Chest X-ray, AP view. Patient: 30 years old, sex F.
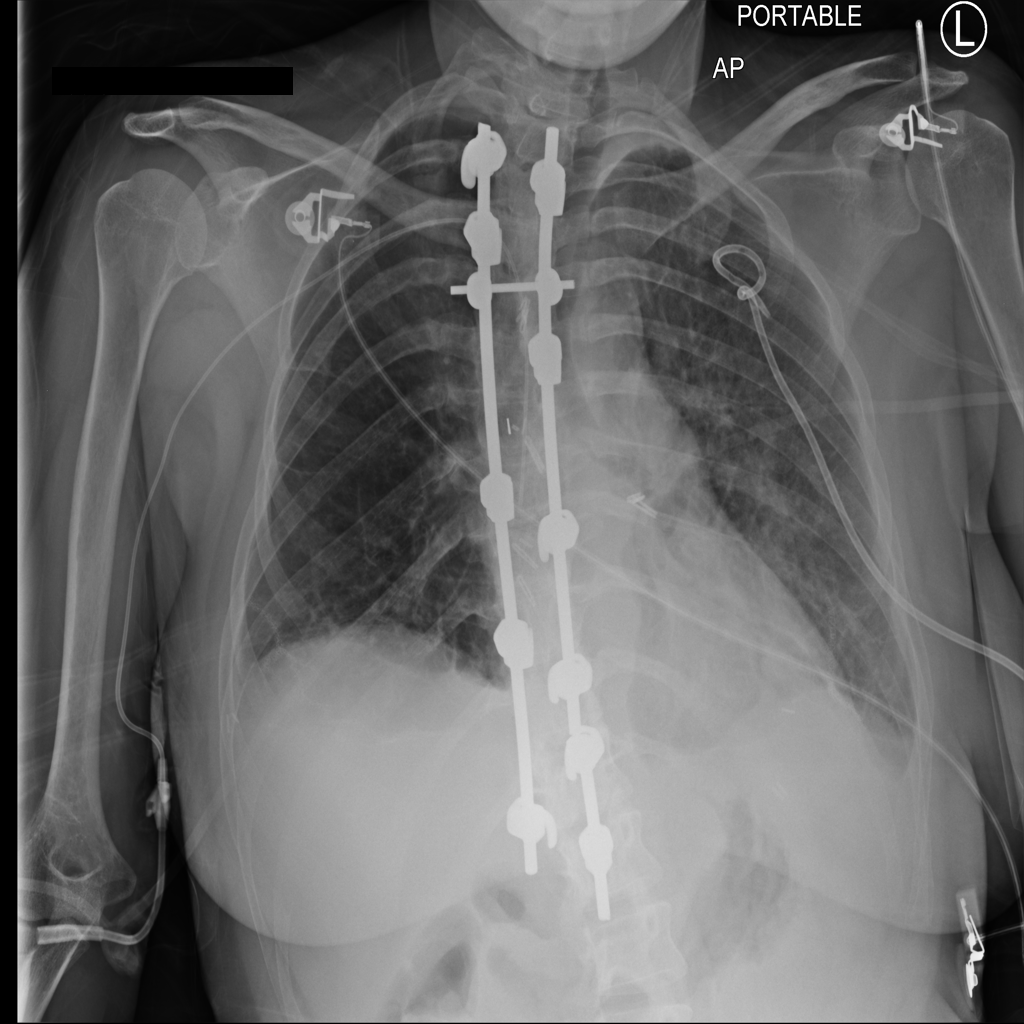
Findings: No Finding